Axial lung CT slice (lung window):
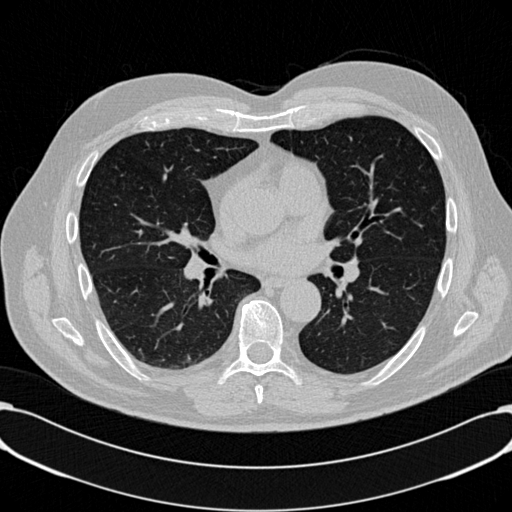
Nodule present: no